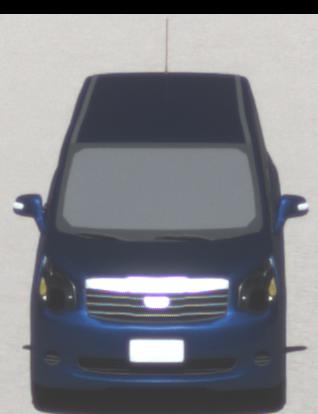
Make: Toyota
Model: Noah
Detailed model: Voxy R70G
Model produced from: 2007
Model produced until: 2013
Doors: 5
Color: blue
Road condition: dry road
Daytime: midday
Contrast: high contrast